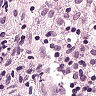
Metastatic tissue present: no